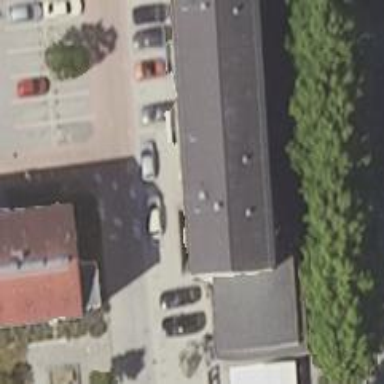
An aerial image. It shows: Outdoor shop.